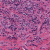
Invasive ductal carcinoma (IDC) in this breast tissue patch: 1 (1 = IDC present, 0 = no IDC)